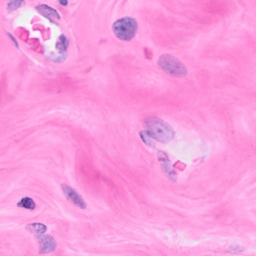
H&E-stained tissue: Breast